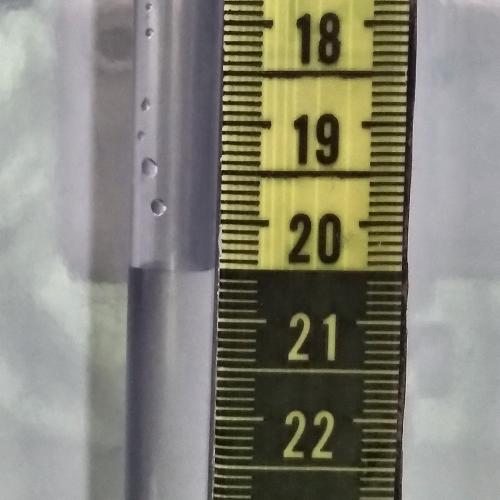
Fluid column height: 20.5 cm